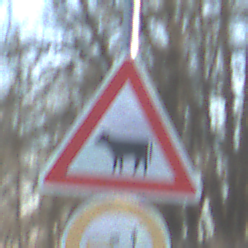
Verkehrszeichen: ViehtriebRechts
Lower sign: VerbotUeberholenEinspurigeFahrzeuge
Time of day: MorningAfternoon
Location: Outdoor (Nature)
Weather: Clear
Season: Winter
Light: Natural